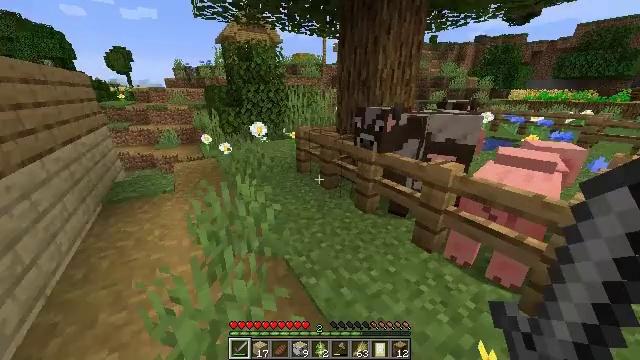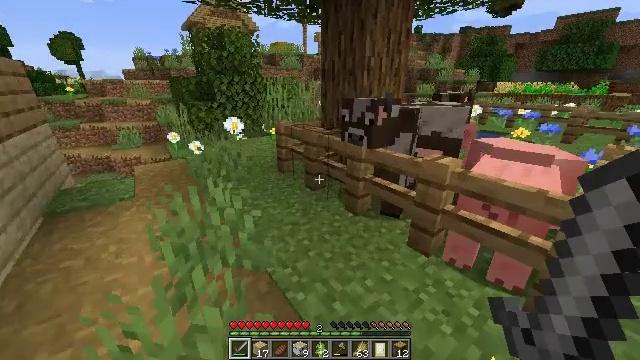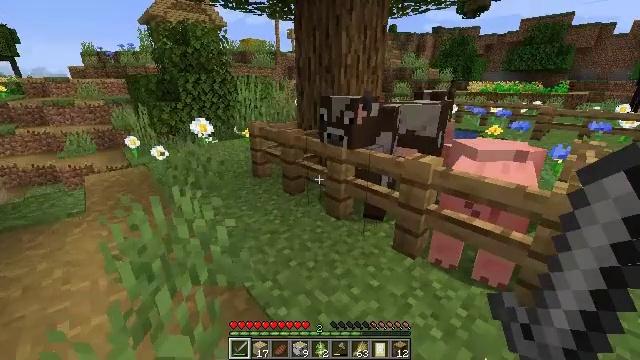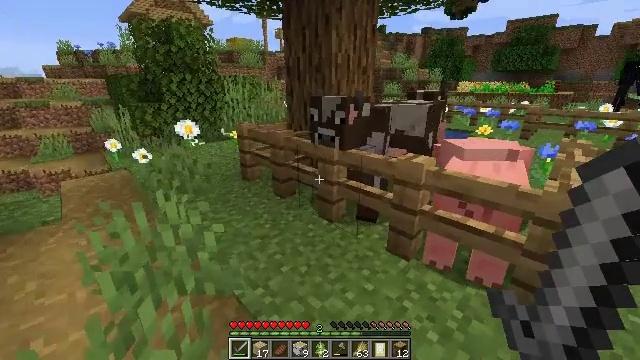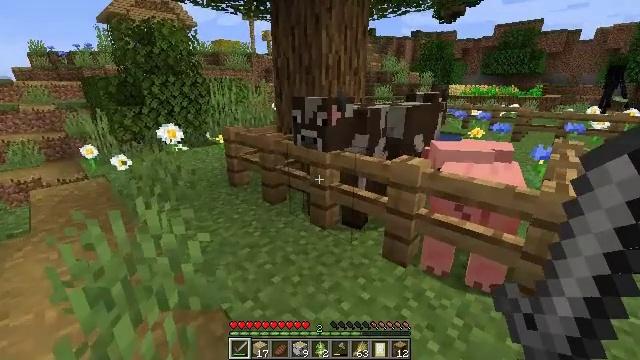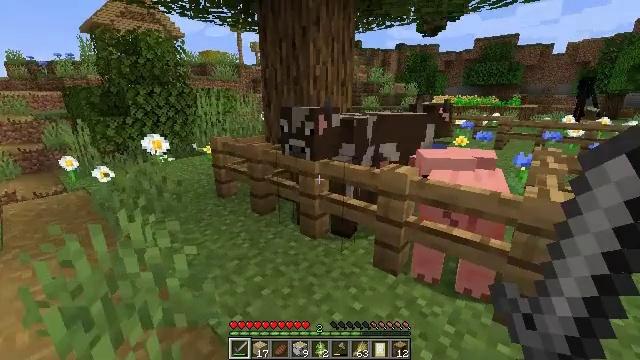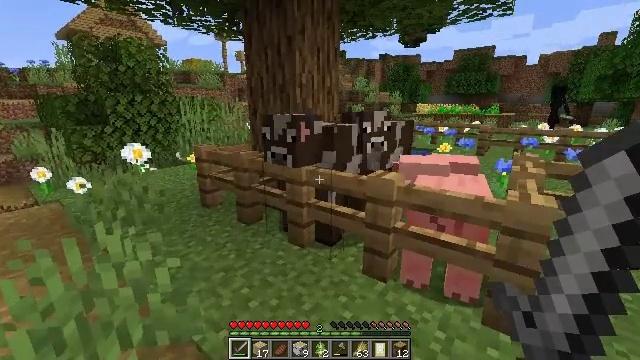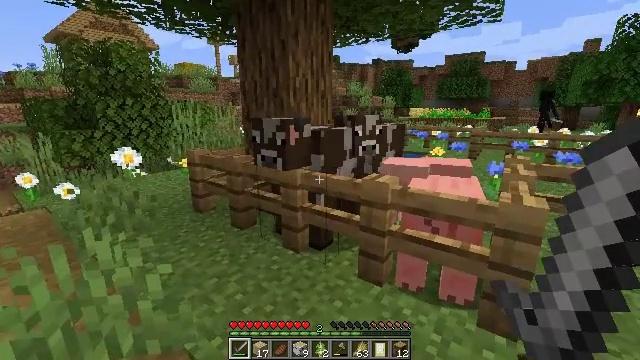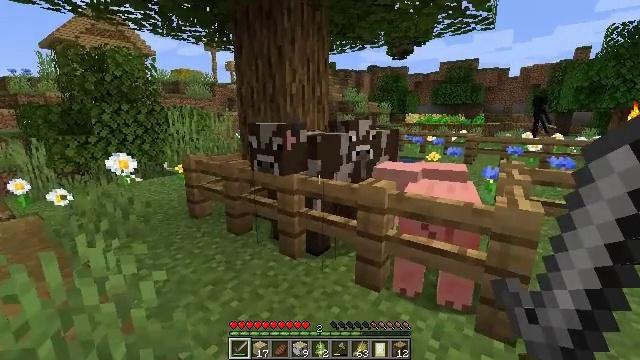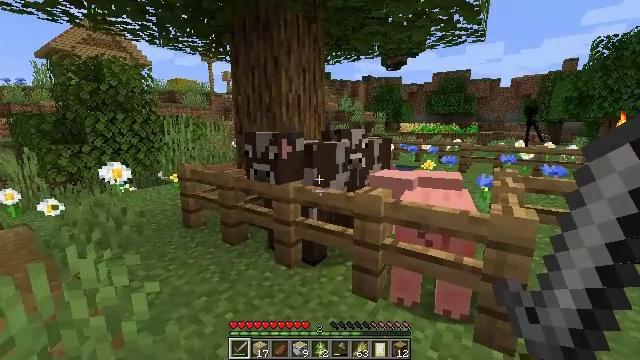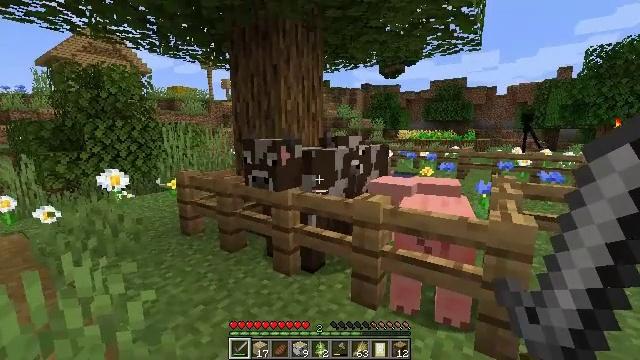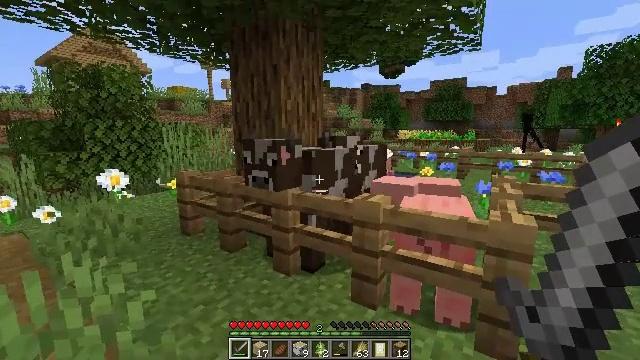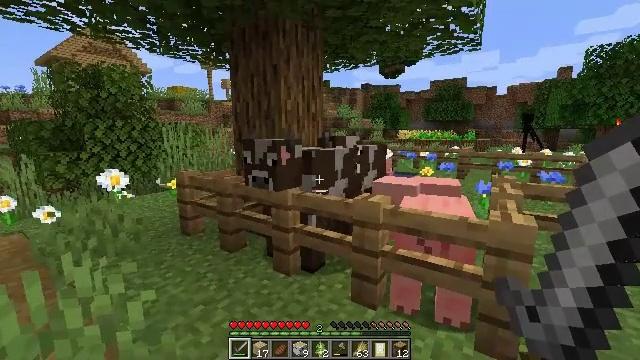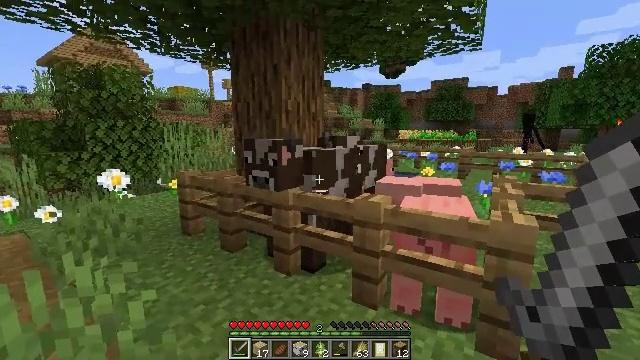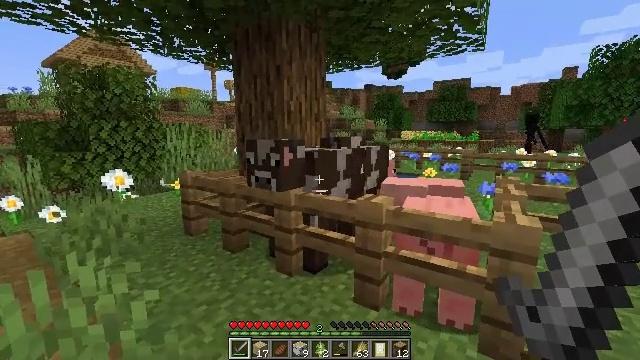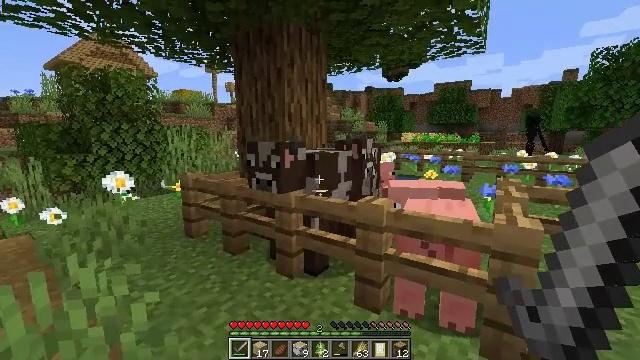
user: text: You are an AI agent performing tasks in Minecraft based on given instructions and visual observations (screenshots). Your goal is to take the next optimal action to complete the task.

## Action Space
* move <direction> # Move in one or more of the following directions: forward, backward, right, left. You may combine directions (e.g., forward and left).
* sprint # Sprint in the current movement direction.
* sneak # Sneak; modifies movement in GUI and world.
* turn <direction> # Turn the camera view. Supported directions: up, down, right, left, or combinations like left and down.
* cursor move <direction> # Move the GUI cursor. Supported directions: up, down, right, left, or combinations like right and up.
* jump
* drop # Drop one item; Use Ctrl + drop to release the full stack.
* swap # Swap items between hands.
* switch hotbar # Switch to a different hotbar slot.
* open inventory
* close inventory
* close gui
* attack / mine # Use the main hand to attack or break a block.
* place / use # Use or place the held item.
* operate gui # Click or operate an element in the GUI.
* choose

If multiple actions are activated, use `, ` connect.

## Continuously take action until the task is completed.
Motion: motion action
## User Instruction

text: Pull up beetroots from the soil.
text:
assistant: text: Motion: turn right
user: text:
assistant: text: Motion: turn right
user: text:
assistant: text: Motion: turn right
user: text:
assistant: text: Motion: turn right and up
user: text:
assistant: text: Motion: turn right and up
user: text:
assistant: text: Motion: turn right and up
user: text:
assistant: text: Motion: turn right
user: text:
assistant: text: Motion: turn up
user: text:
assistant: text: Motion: turn up
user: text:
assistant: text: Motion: turn up
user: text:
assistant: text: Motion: no_op
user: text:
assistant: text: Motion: no_op
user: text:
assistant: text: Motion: no_op
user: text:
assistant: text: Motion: no_op
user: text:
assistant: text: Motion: no_op
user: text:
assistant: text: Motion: turn left
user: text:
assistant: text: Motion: no_op
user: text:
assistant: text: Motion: turn left
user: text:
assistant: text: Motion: no_op
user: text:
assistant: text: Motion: no_op
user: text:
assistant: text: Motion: use / place
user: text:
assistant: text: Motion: use / place
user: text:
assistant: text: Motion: use / place
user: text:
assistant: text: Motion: use / place
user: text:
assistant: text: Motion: no_op
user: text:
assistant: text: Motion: no_op
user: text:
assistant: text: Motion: no_op
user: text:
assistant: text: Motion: no_op
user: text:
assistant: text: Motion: no_op
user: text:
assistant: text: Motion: no_op